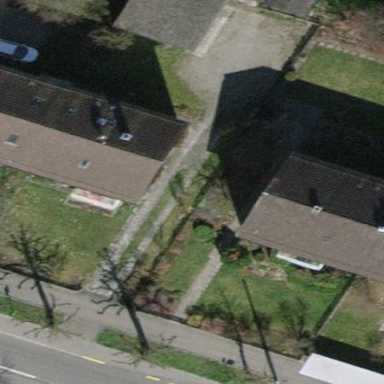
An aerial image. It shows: View of apartment building.